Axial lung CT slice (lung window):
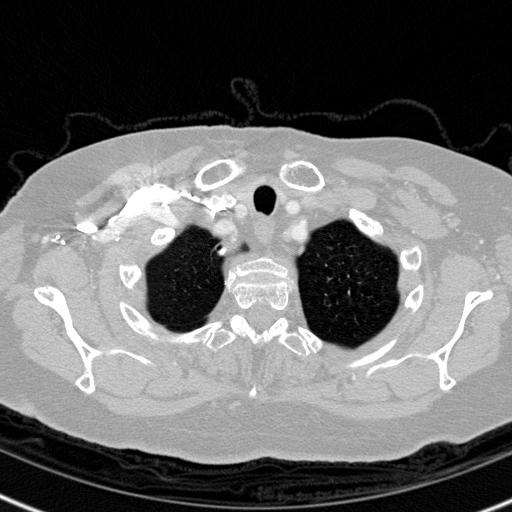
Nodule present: no